Question: I'm making a form, when it submits it sends you a HTML email with a confirmation that you submitted it correctly.
When I receive the email; the content type header is inside the body of the email and the HTML code is displaying as raw text.

'''
$to = 'myemail@gmail.com';
$subject = "HTML email";
$body = "<html><body><h1>Hello world!</h1></body></html>";
$headers = "MIME-Version: 1.0" . "
";
$headers .= "Content-type:text/html;charset=iso-8859-1" . "
";
$headers .= 'From: <webmaster@website.com/>' . "
";
mail($to, $subject, $body, $headers);
'''
Could anyone please tell me what exactly is going wrong?
Thank you
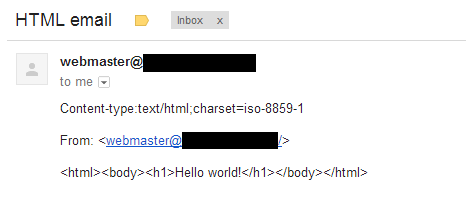
Answer: Change your below three lines
From
'''
$headers = "MIME-Version: 1.0" . "
";
$headers .= "Content-type:text/html;charset=iso-8859-1" . "
";
$headers .= 'From: <webmaster@website.com/>' . "
";
'''
To
'''
$headers = "MIME-Version: 1.0" . PHP_EOL;
$headers .= "Content-type:text/html;charset=iso-8859-1" . PHP_EOL;
$headers .= 'From: <webmaster@website.com/>' . PHP_EOL;
'''
I think after that this will work properly